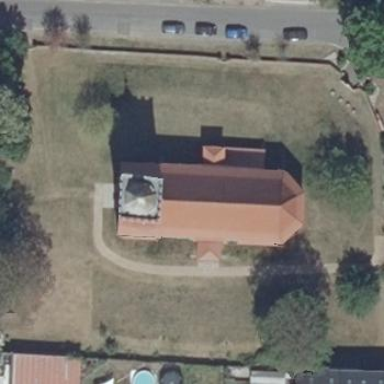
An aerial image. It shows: Church which is place of worship.